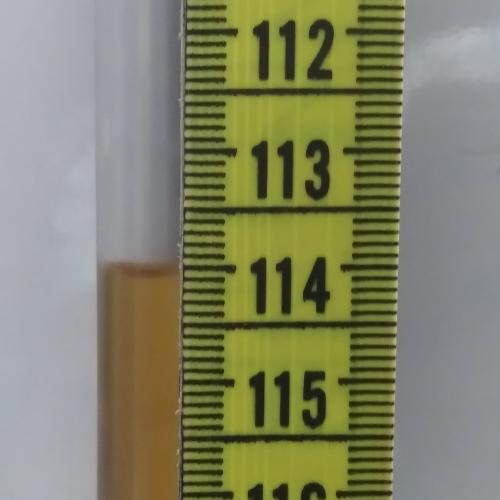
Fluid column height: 114.0 cm